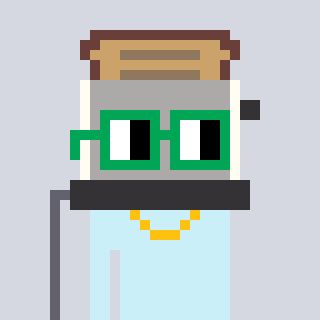
a pixel art character with square green glasses, a toaster-shaped head and a cold-colored body on a cool background